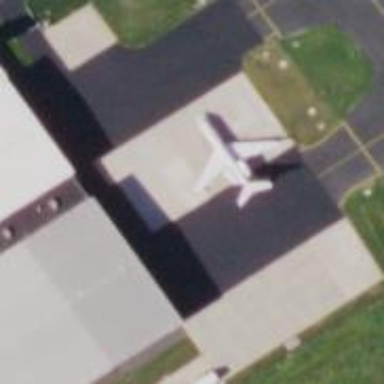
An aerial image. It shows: Apron at the airport.